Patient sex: M
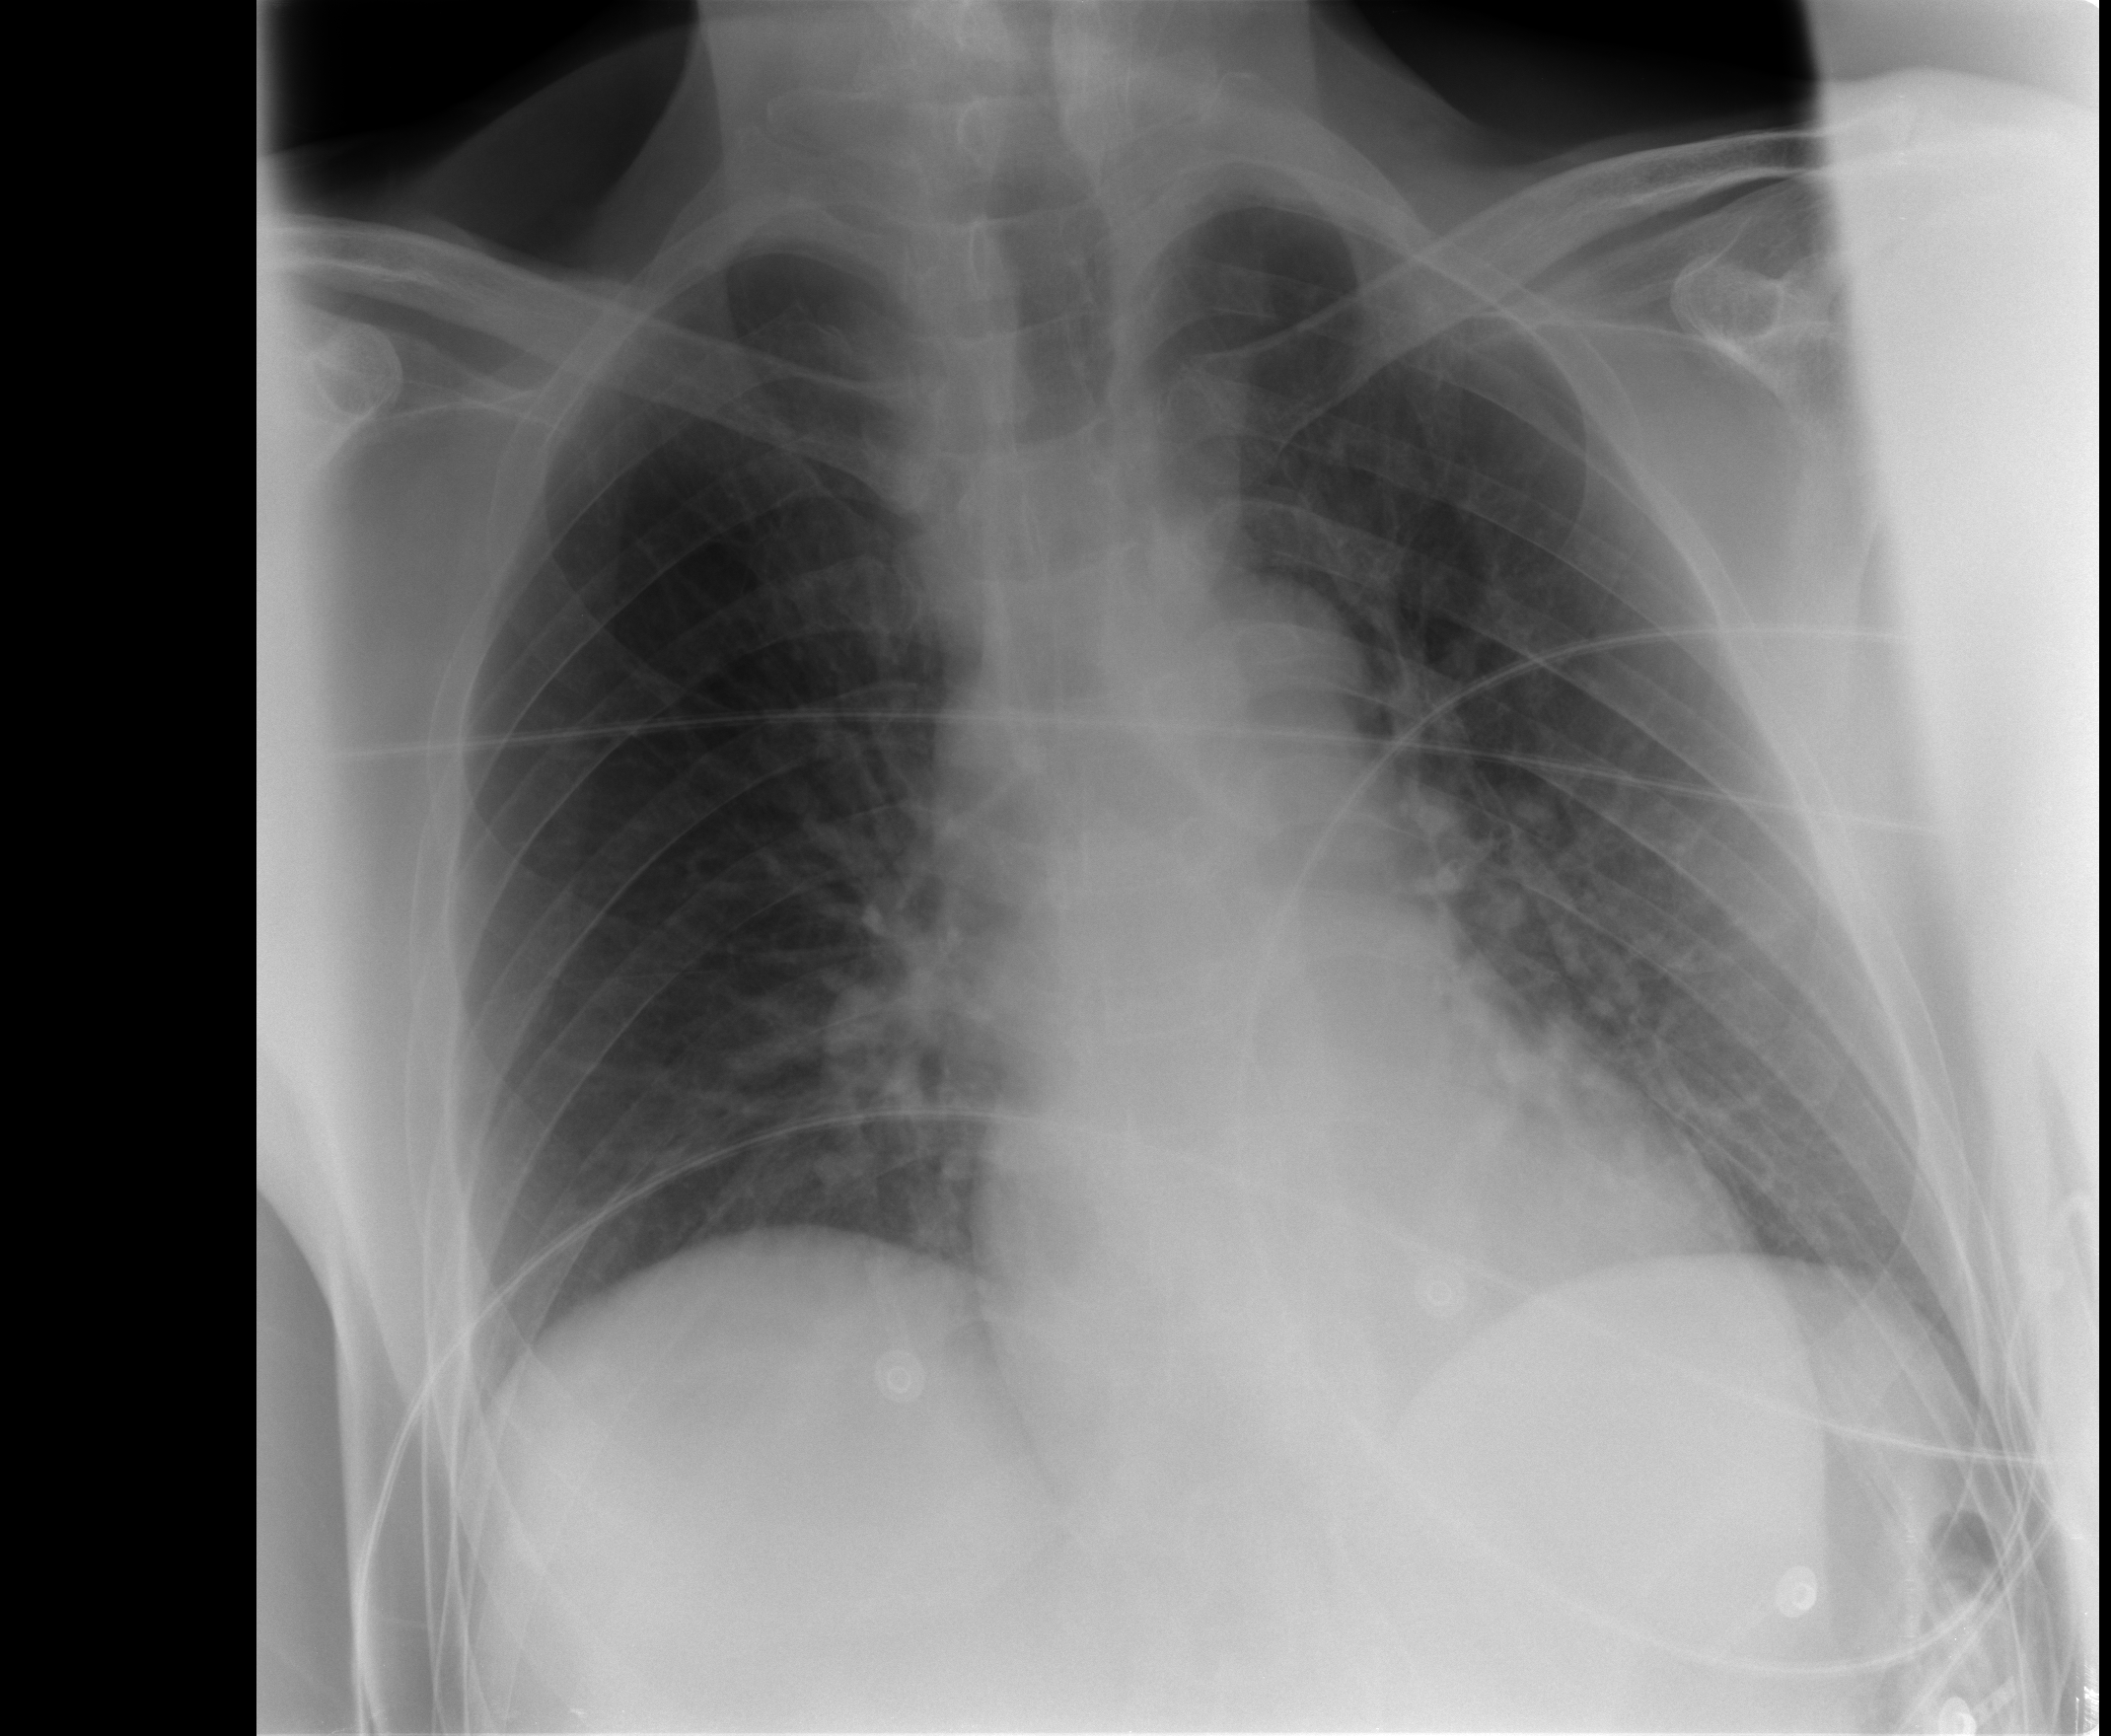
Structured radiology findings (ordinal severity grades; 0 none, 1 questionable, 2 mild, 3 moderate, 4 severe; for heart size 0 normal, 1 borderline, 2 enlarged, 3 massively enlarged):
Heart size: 0
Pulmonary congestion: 1
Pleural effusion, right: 0
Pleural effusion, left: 0
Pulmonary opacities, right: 0
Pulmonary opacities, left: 2
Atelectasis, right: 0
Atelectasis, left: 0